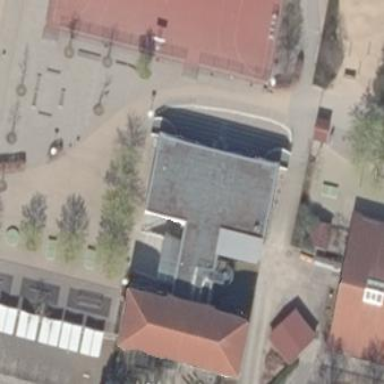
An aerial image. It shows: School building.